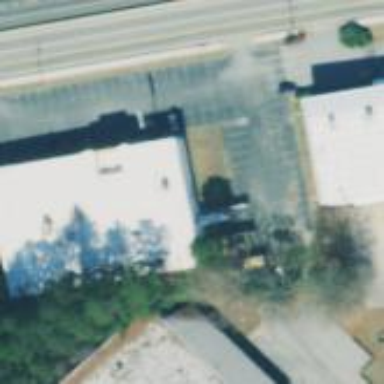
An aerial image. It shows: Retail building.